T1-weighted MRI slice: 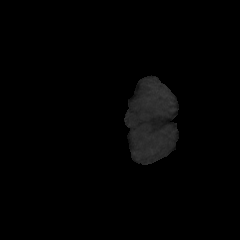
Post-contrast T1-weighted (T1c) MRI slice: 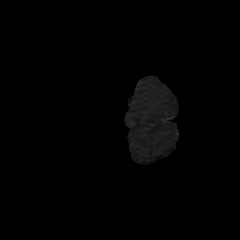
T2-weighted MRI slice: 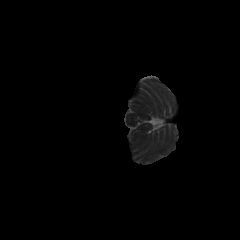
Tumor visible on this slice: no